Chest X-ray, PA view. Patient: 24 years old, sex F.
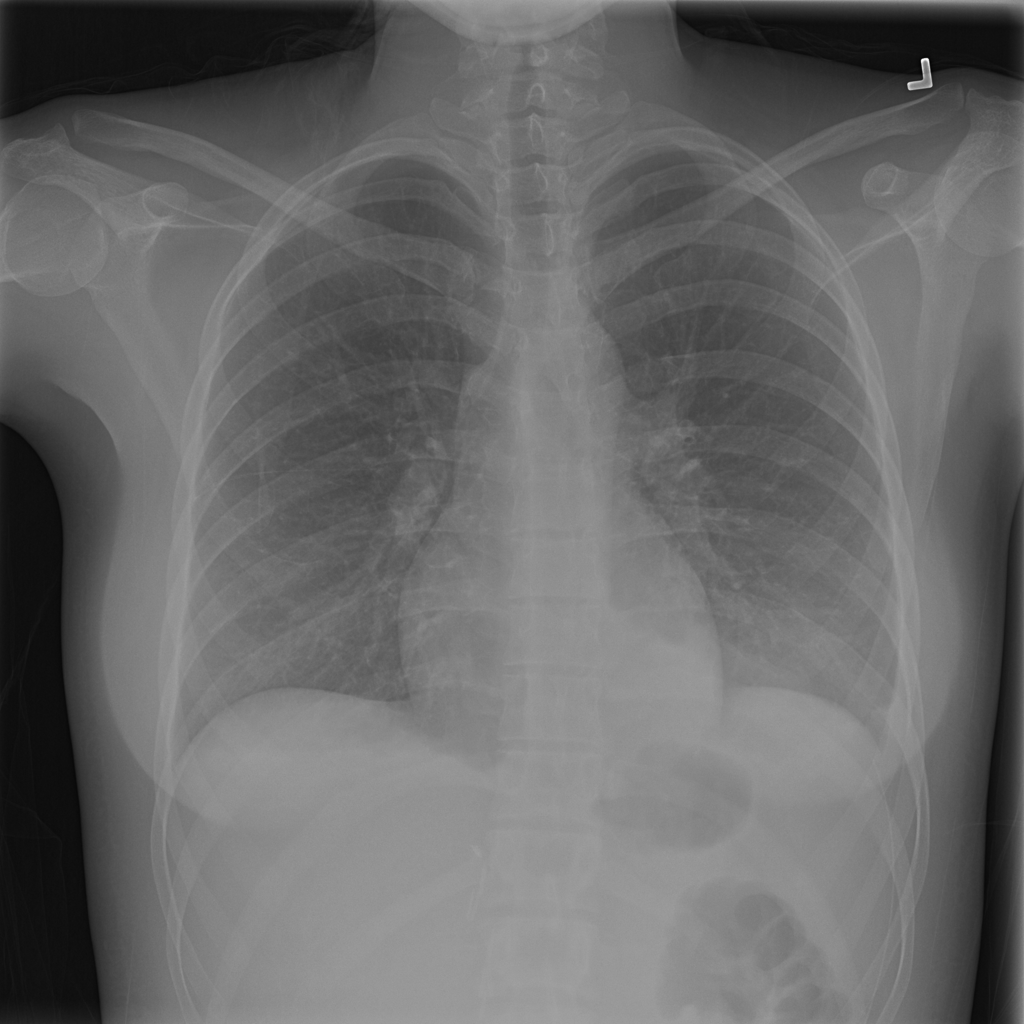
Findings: Infiltration, Pneumonia